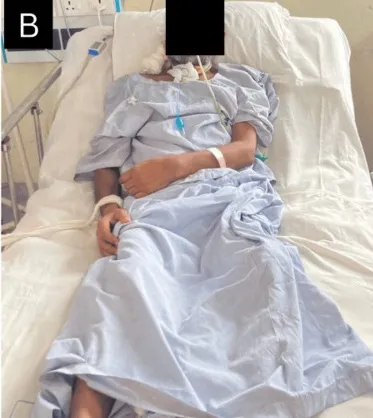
Rehabilitation. Patient is in supine with head end elevated to 45 degrees.
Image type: medical_photograph (skin_photograph)